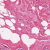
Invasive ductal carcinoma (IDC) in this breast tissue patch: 0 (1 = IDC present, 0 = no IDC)